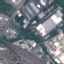
Label: Industrial